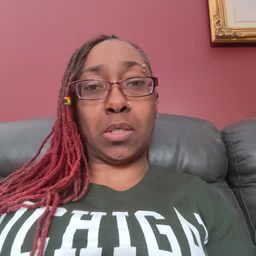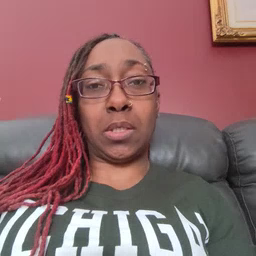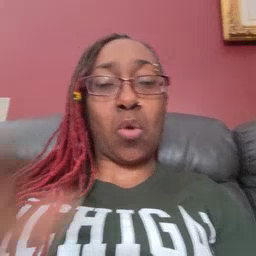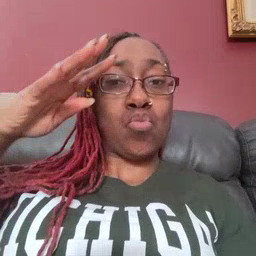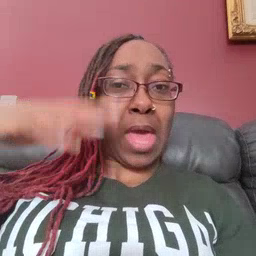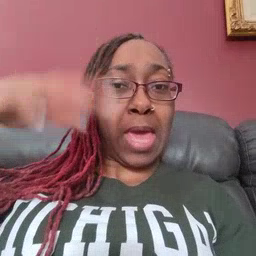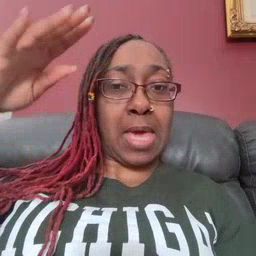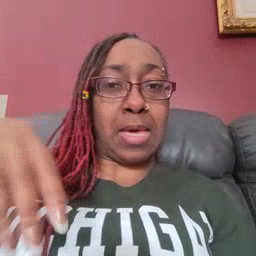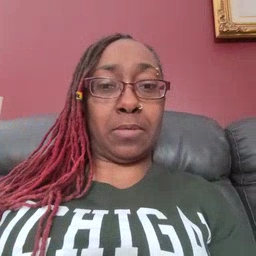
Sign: rain